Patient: sex F, age 80
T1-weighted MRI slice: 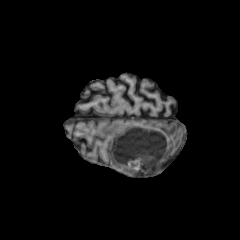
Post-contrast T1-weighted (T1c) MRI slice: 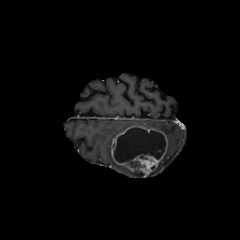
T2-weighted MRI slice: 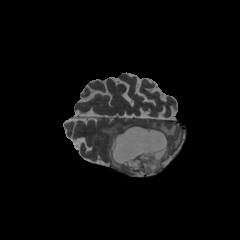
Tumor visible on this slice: yes
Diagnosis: Glioblastoma, IDH-wildtype
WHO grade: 4